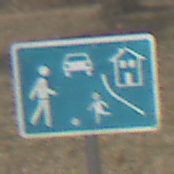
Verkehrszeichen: BeginnVerkehrsberuhigterBereich
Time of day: MorningAfternoon
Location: Outdoor (Nature)
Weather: PartlyCloudy
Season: Autumn
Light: Natural